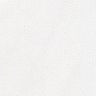
Metastatic tissue present: no